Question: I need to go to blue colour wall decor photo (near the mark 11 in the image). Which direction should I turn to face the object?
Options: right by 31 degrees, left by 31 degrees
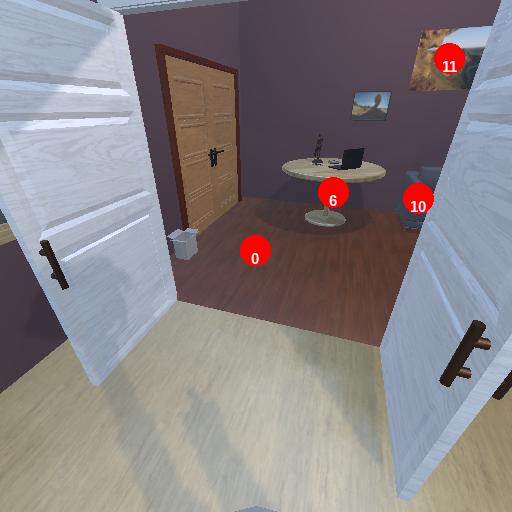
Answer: right by 31 degrees